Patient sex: M
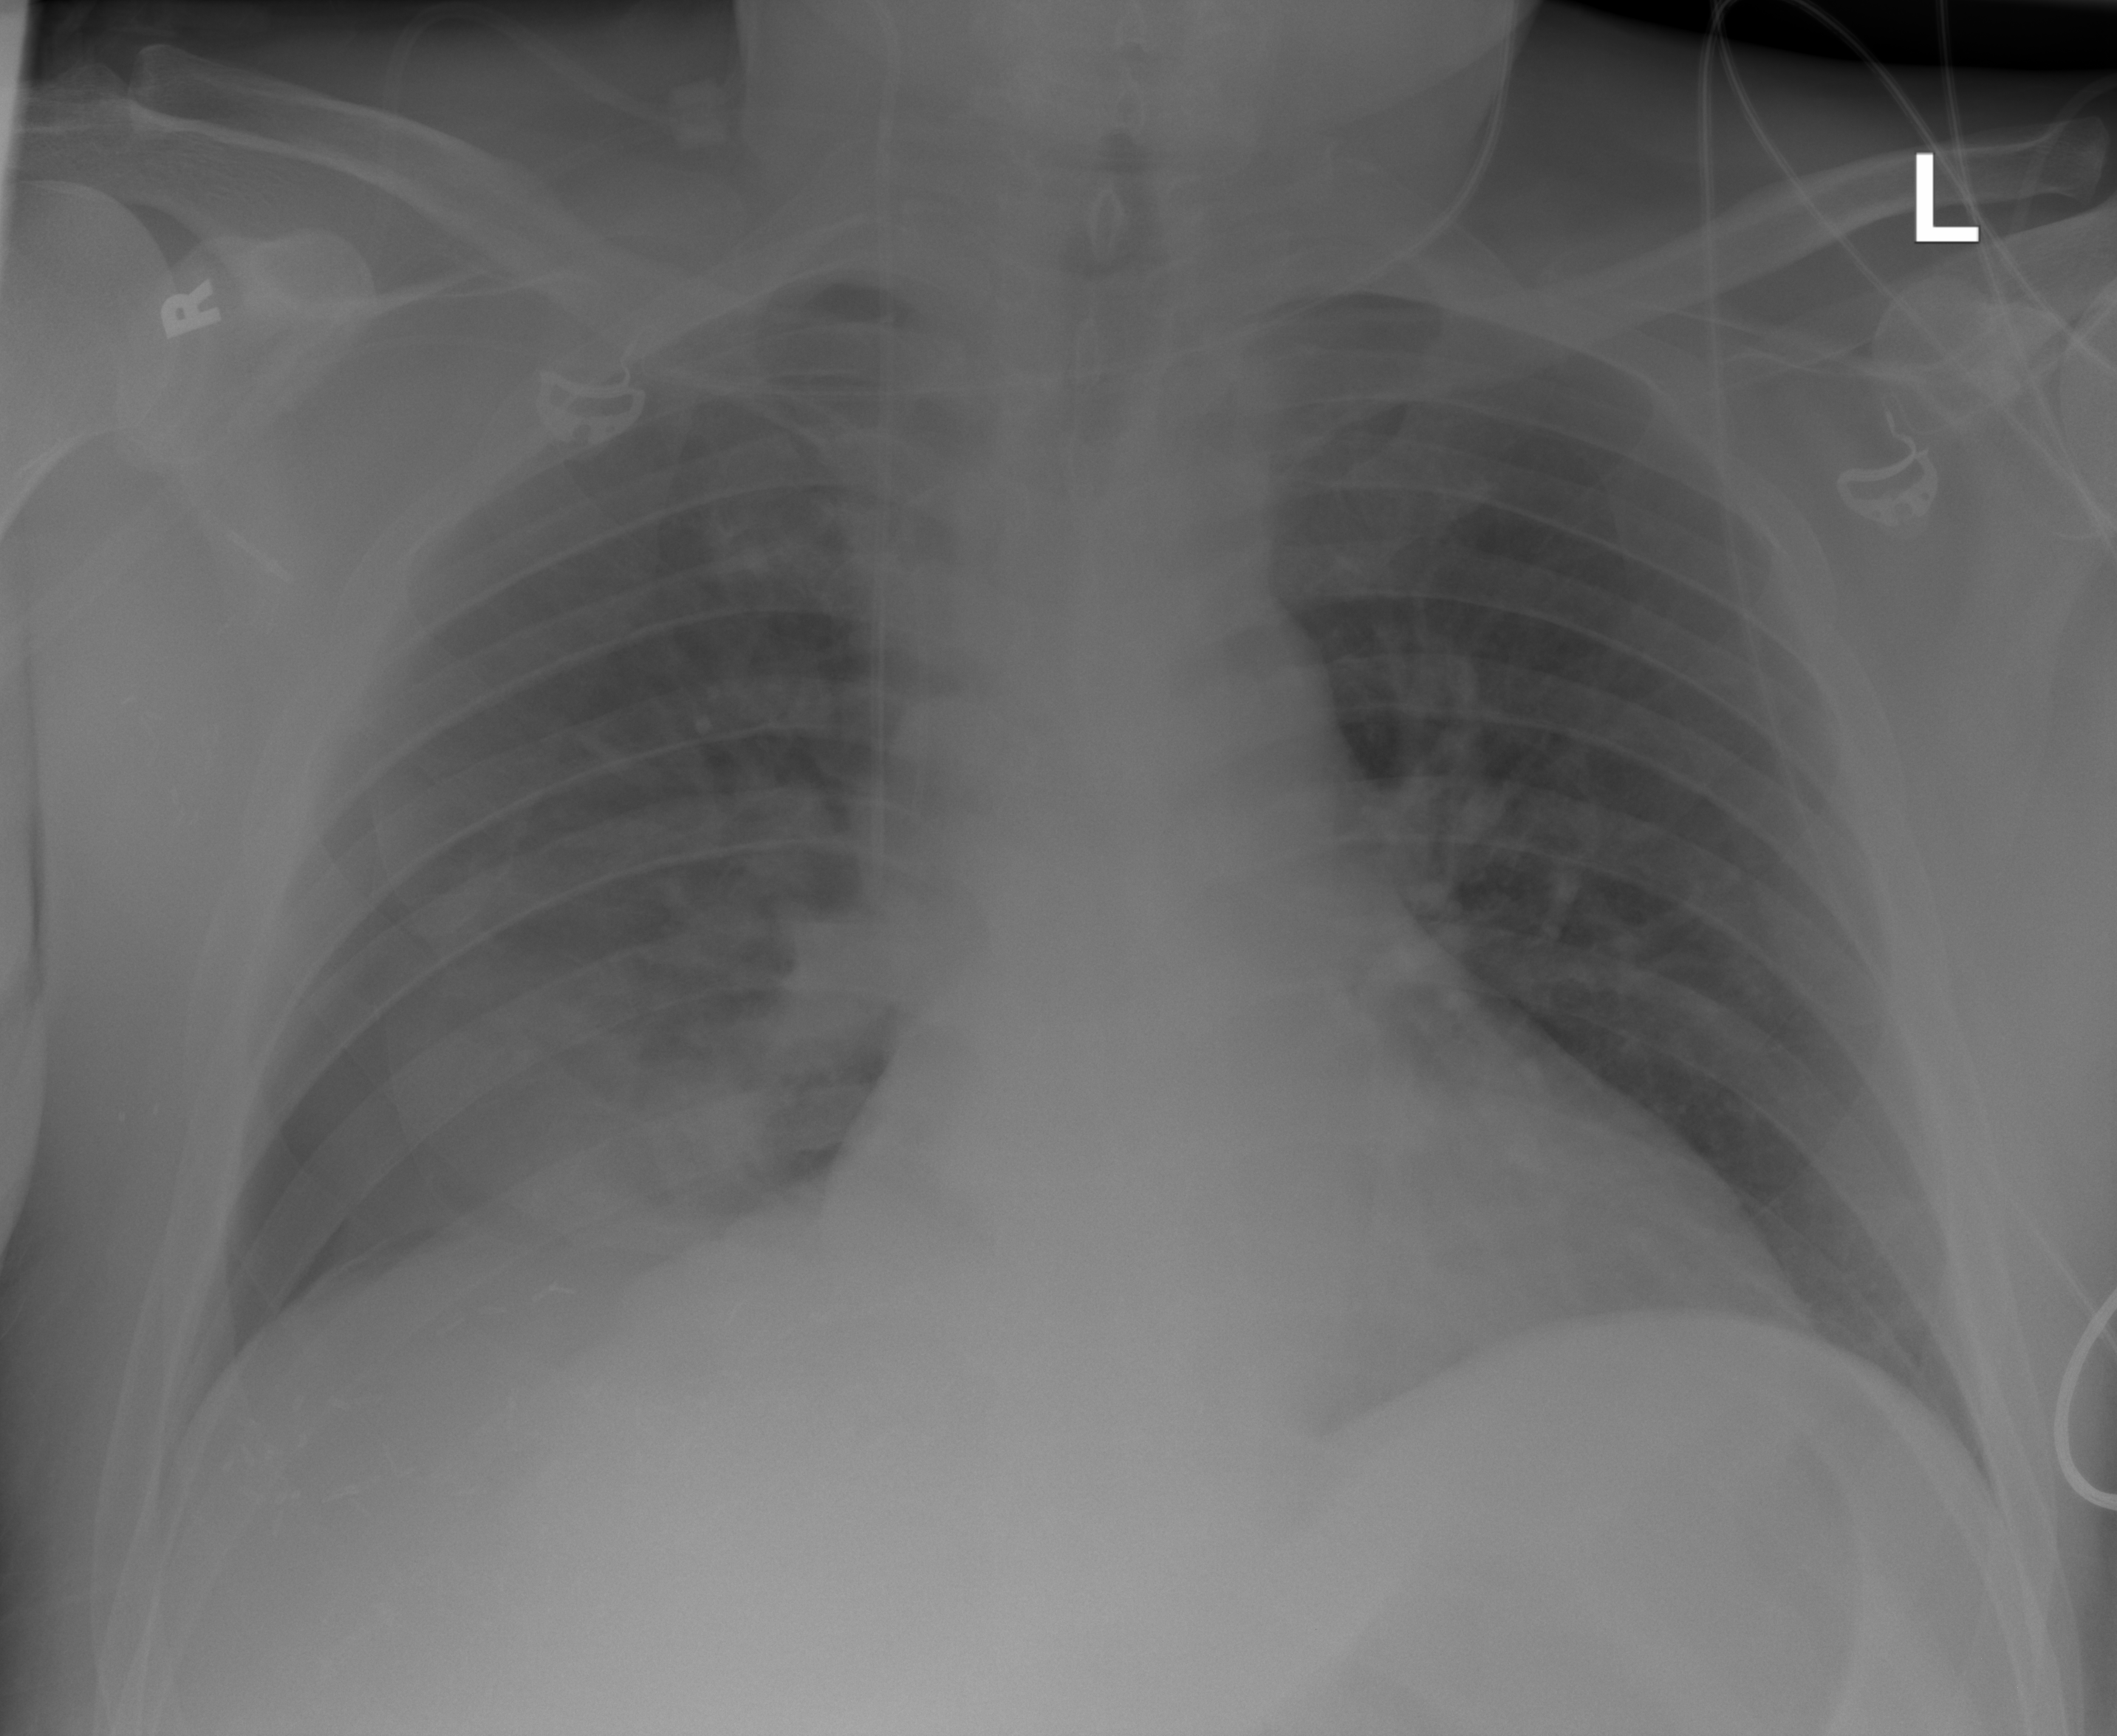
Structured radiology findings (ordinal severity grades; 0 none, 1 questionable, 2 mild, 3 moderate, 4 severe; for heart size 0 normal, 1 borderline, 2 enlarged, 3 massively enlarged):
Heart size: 0
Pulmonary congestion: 0
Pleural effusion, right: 0
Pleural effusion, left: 0
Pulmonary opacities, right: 0
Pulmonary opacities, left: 0
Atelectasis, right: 2
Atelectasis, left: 0